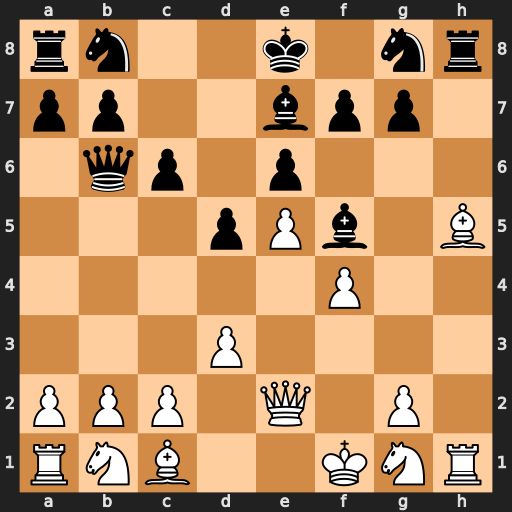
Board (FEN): rn2k1nr/pp2bpp1/1qp1p3/3pPb1B/5P2/3P4/PPP1Q1P1/RNB2KNR
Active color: w
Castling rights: kq
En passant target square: -
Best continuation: Bxf7+ Kxf7 Rxh8